Interaction volume radius: 5 \u00c5
Interaction volume height: 15 \u00c5
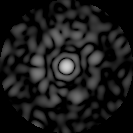
Disorder parameter: 0.8126